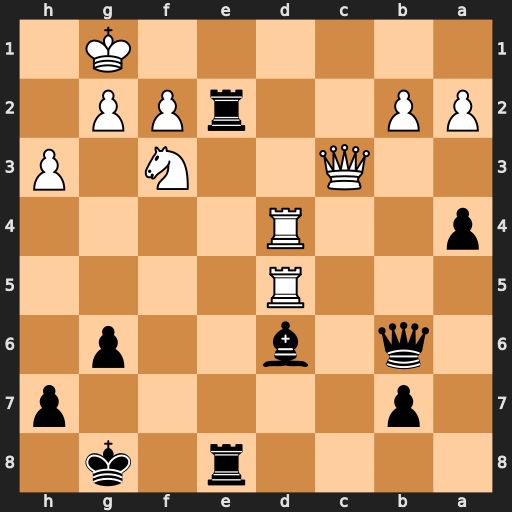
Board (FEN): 4r1k1/1p5p/1q1b2p1/3R4/p2R4/2Q2N1P/PP2rPP1/6K1
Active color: b
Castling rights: -
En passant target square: -
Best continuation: Qxb2 Rxd6 Qxc3